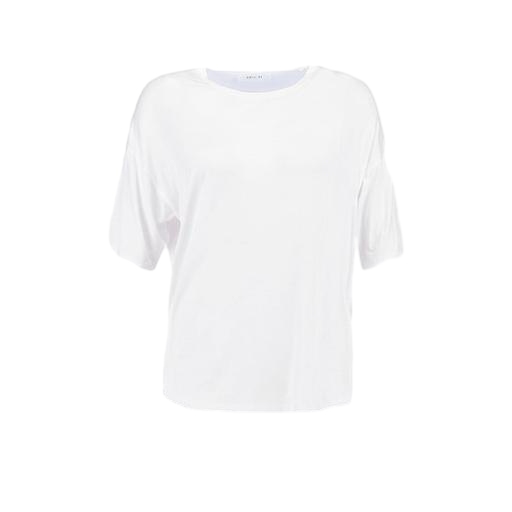
high-low hem t-shirt, white draped t-shirt, only white t-shirt, white background